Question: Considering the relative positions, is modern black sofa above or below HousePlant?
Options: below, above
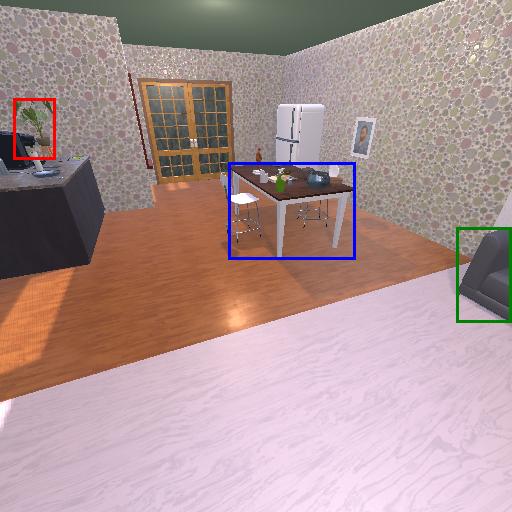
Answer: below